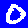
Digit: 0